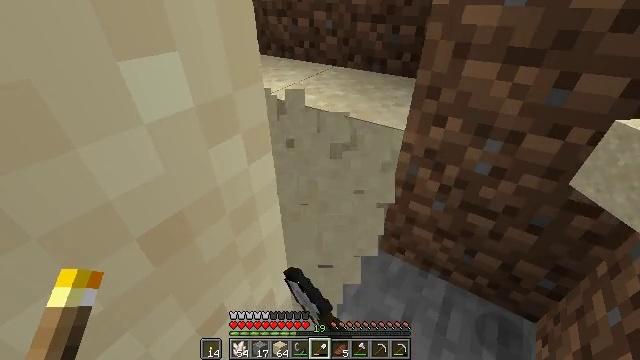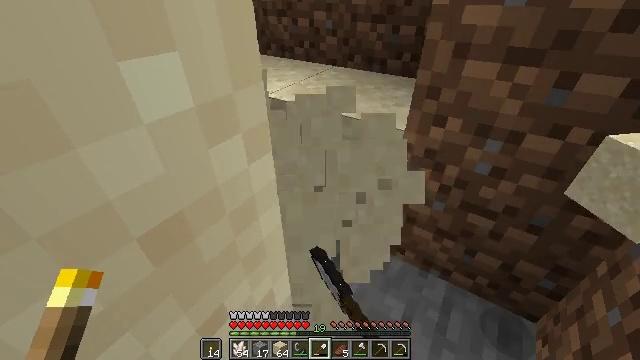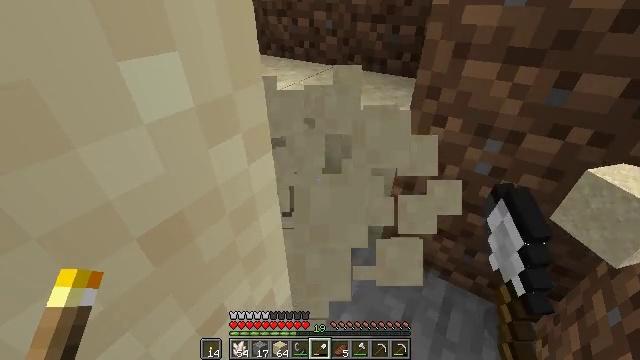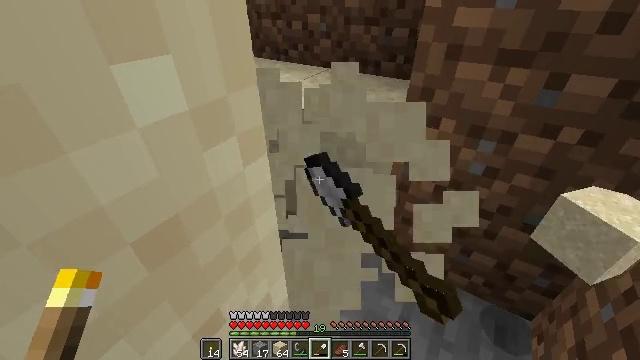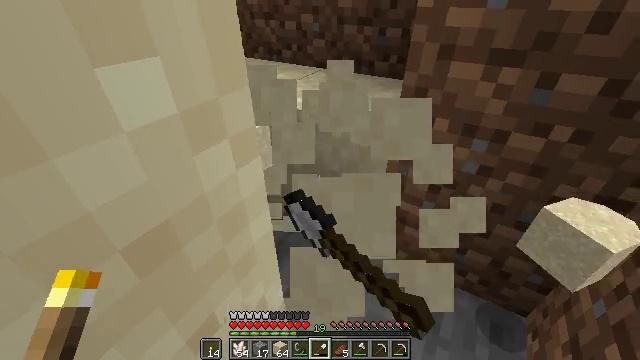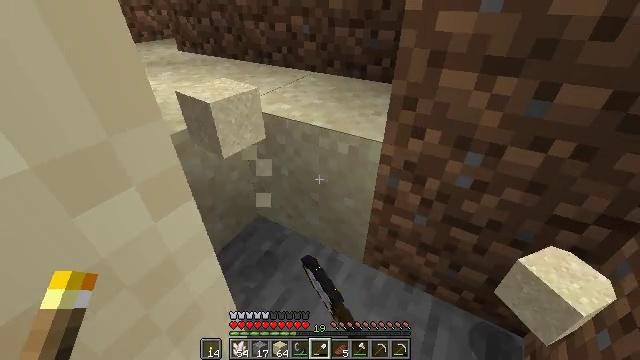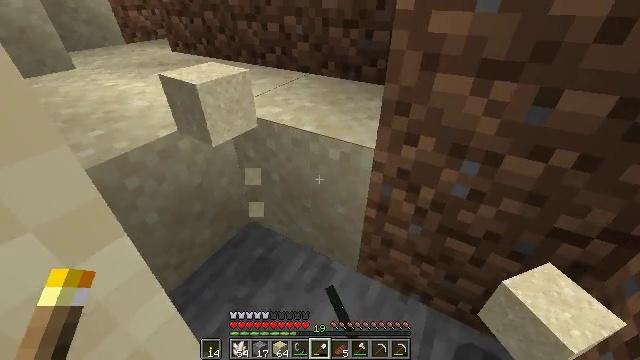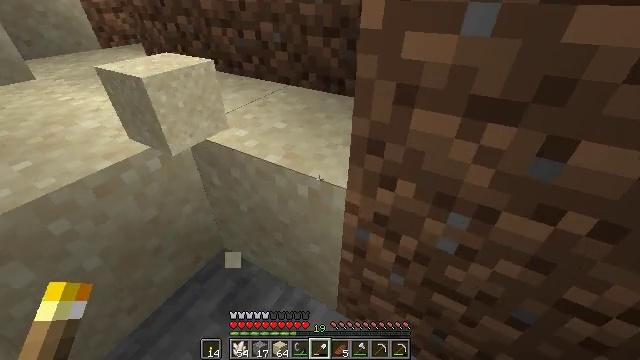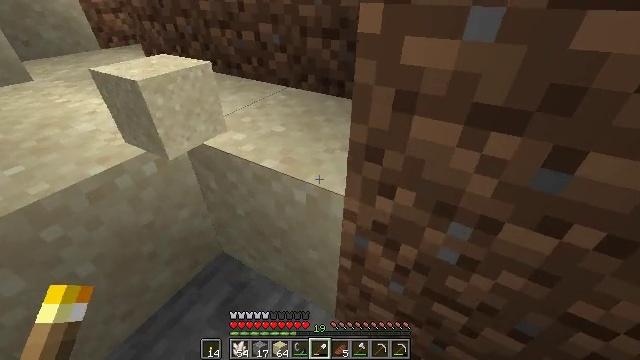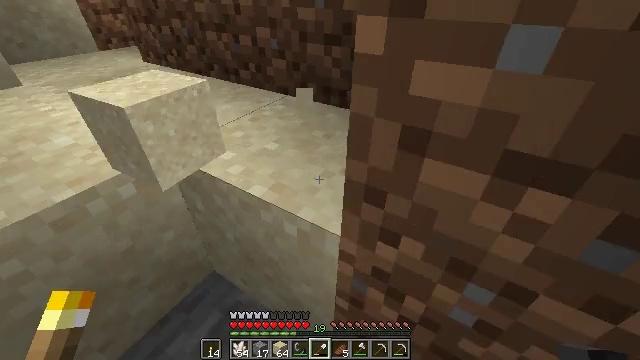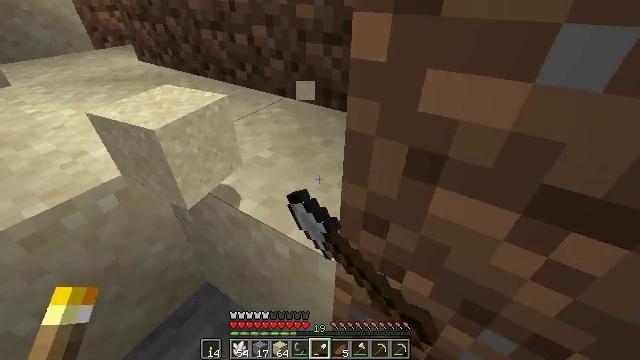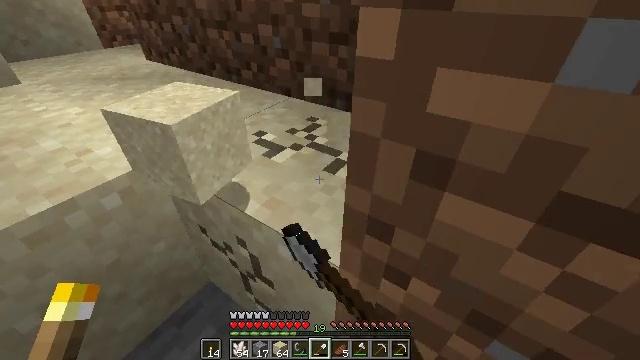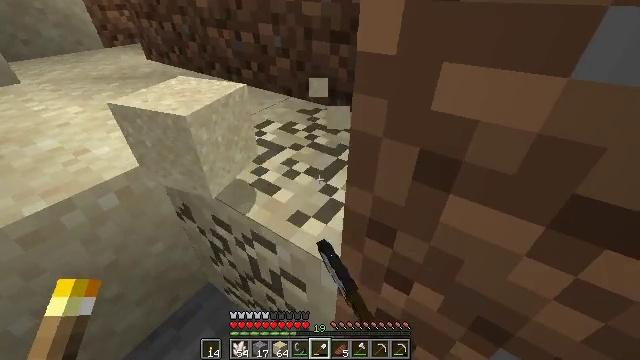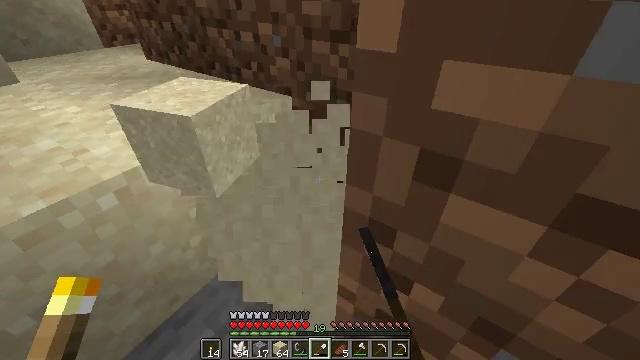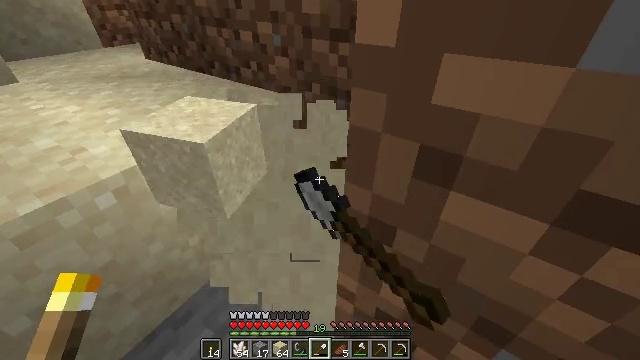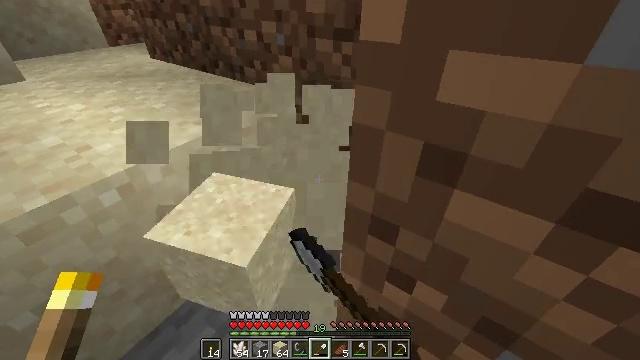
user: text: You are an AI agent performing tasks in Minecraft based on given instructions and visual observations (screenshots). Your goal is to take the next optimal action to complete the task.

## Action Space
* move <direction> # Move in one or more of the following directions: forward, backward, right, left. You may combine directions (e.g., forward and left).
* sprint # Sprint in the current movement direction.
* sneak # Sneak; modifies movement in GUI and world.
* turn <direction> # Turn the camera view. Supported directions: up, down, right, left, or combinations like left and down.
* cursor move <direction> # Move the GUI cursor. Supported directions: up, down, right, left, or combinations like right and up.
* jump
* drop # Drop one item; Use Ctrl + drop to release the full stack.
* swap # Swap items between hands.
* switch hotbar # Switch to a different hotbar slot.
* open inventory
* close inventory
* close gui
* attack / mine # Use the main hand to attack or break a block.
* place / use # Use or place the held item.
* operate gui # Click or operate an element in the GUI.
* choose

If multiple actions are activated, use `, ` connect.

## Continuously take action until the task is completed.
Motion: motion action
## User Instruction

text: Collect sand to make glass.
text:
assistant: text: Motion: attack / mine
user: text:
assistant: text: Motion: attack / mine
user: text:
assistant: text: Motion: turn right
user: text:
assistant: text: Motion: move forward, turn right
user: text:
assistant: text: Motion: move forward
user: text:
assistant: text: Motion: move forward
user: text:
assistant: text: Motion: move forward
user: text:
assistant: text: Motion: move forward
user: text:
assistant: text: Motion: turn left, attack / mine
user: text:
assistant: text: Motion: attack / mine
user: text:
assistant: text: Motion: turn left, attack / mine
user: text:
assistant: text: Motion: attack / mine
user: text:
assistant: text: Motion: attack / mine
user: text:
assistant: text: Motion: attack / mine
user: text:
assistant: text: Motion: attack / mine
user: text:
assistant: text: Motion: turn left, attack / mine
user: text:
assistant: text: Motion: turn left
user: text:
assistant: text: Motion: turn left and up
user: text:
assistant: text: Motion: no_op
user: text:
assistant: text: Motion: no_op
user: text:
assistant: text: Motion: no_op
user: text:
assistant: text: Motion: attack / mine
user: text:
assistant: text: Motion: attack / mine
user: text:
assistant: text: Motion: turn right, attack / mine
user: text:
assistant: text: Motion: turn right, attack / mine
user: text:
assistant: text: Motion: turn right, attack / mine
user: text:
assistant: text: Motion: attack / mine
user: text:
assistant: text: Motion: attack / mine
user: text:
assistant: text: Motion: turn right, attack / mine
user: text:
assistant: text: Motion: turn right, attack / mine